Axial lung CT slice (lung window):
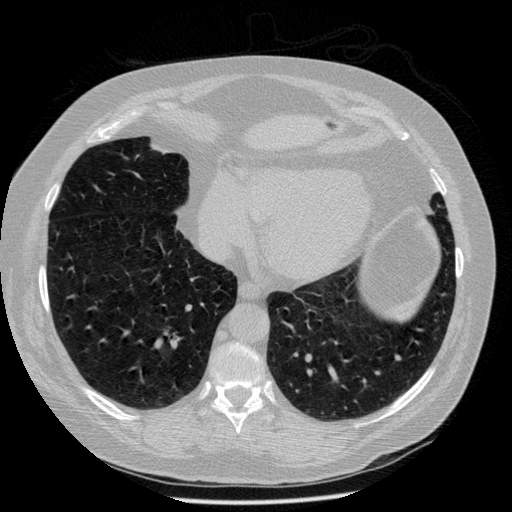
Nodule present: no